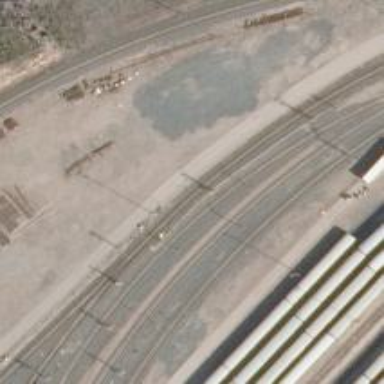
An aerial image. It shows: Railway yard with electrified contact lines.